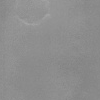
Atmospheric dust classification: dusty